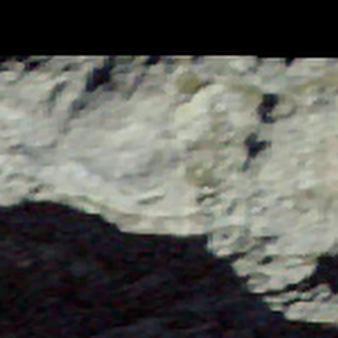
Label: other